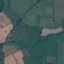
Land use / land cover: Pasture